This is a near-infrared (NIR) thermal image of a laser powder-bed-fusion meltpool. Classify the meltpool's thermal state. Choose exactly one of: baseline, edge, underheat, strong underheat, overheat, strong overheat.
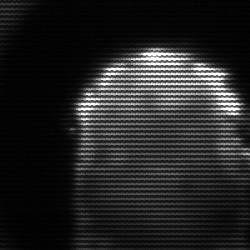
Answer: baseline